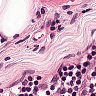
Metastatic tissue present: no